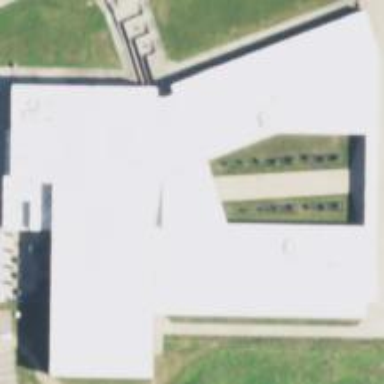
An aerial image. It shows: School building.